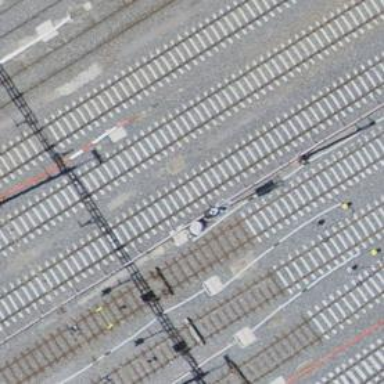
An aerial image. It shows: Railway signal.